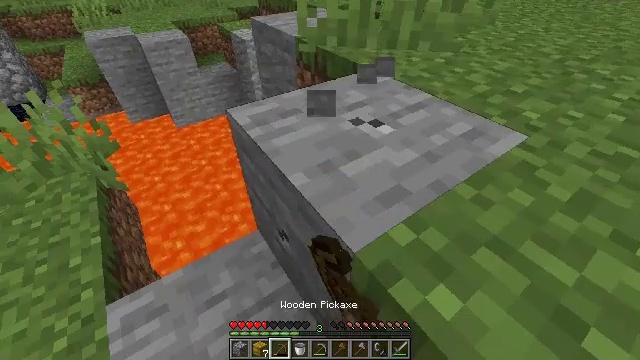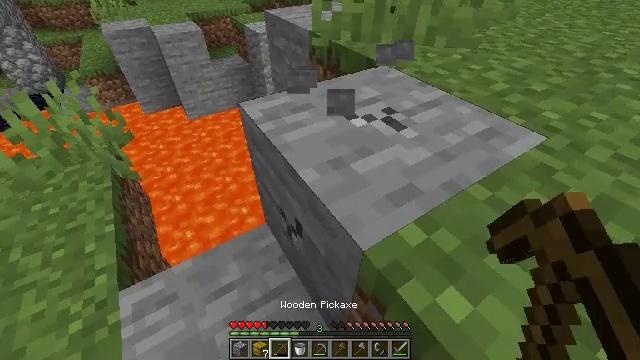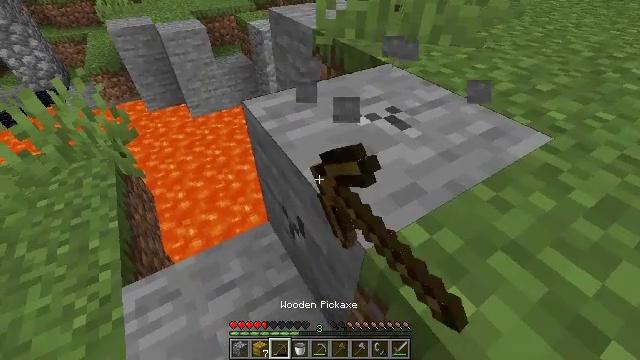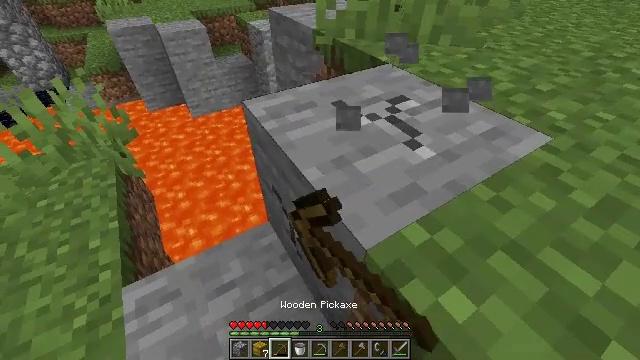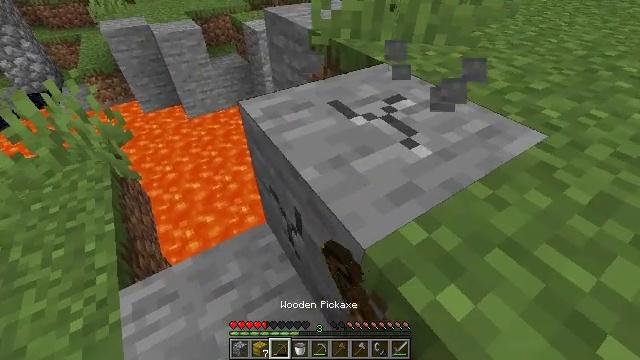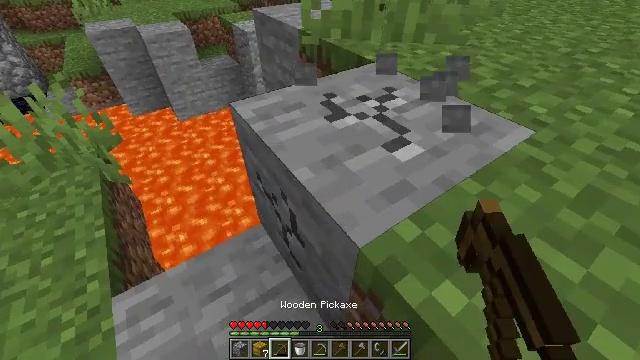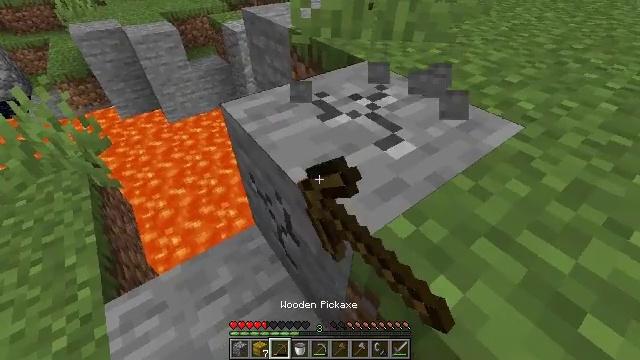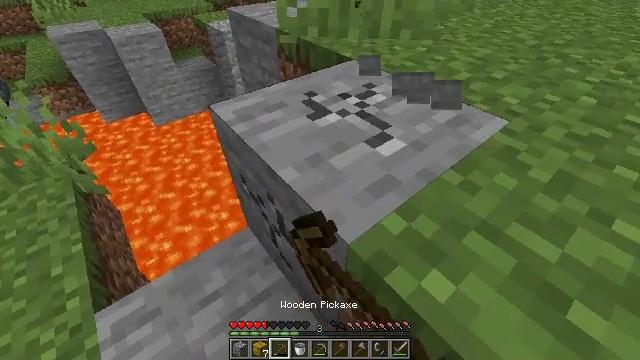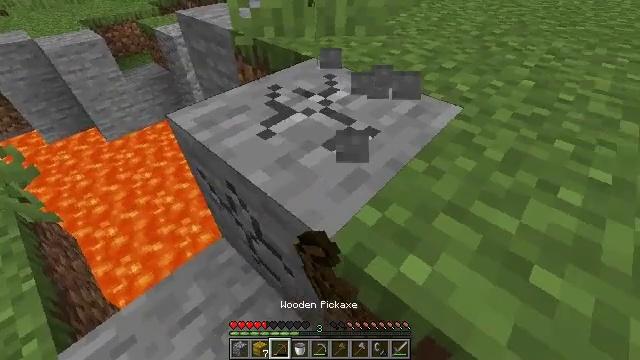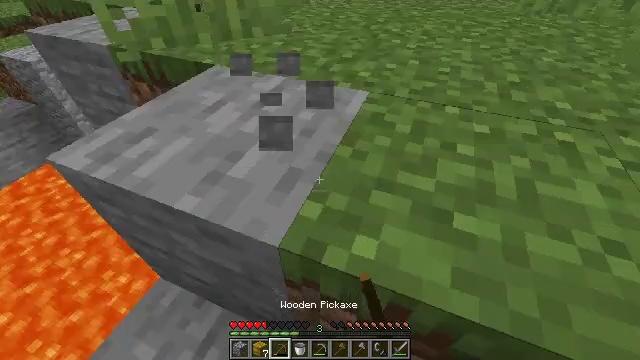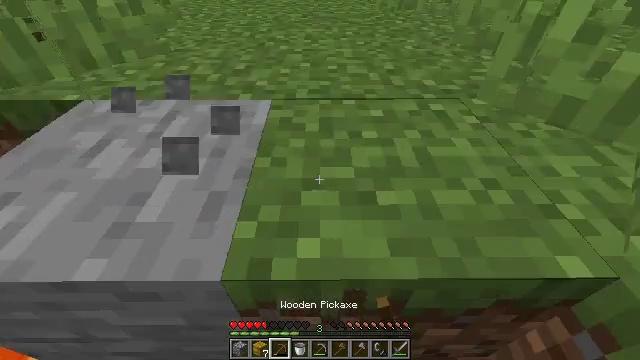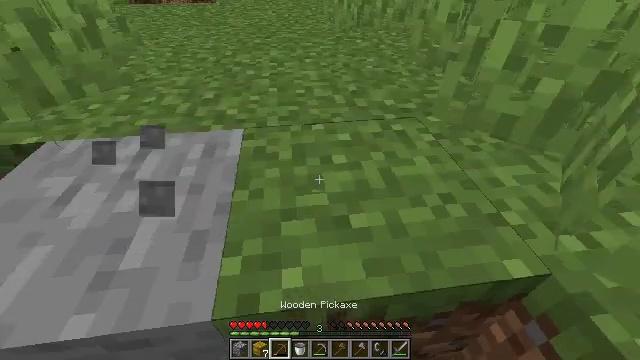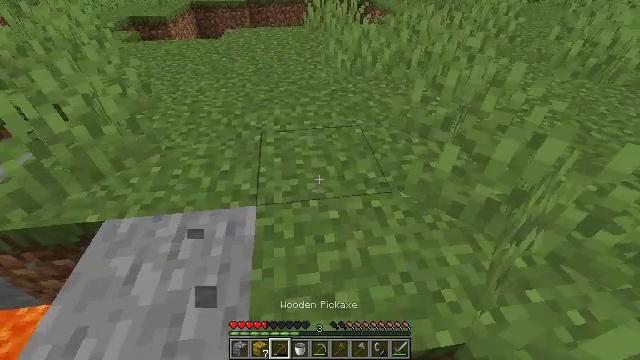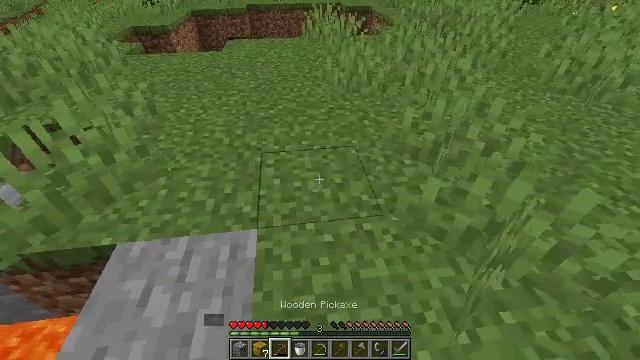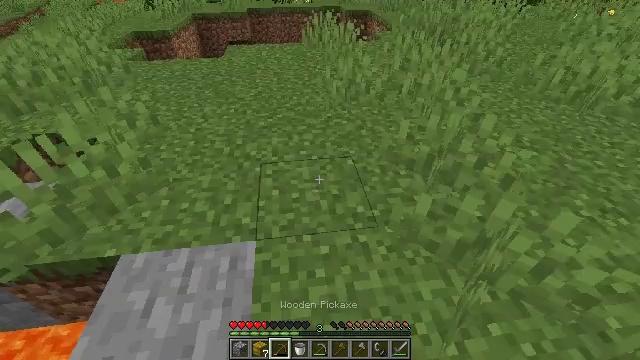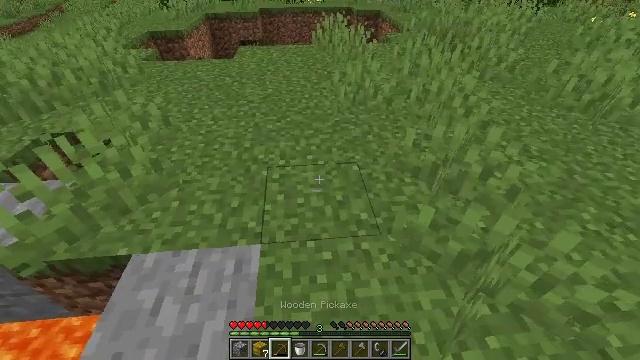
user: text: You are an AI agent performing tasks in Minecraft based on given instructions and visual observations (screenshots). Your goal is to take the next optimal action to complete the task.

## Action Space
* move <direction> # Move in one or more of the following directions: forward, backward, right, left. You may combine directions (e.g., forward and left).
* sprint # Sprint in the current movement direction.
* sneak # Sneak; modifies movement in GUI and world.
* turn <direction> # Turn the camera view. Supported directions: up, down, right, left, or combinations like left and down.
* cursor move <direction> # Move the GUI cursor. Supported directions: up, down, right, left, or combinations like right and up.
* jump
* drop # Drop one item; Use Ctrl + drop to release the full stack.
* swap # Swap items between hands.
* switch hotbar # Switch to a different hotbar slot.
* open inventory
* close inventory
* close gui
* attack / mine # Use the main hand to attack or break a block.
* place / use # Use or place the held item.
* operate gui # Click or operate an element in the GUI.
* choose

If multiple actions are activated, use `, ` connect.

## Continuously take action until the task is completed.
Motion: motion action
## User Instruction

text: Mine cobblestone to craft tools and furnaces.
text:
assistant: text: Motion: turn left and down, attack / mine
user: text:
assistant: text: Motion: attack / mine
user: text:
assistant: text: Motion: attack / mine
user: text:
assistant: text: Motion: attack / mine
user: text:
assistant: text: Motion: turn right, attack / mine
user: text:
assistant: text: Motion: turn right, attack / mine
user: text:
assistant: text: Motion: turn right, attack / mine
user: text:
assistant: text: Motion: turn right, attack / mine
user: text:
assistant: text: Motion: turn right
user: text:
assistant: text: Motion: move forward, turn right and up
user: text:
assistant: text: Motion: move forward, turn right and up, jump
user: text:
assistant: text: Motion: move forward and move right, jump
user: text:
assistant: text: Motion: move forward and move right, jump
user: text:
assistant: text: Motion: move forward and move right, jump
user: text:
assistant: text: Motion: move forward and move right, turn left, jump
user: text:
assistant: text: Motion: move forward and move right, turn left, jump
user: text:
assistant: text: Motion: move forward and move right, turn left, jump
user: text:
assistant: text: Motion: move forward and move right, turn left, jump
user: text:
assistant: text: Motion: move forward and move right, turn left
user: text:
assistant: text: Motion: move forward and move right, turn left
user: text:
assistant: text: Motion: move forward and move right, turn left
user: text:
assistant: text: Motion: move forward and move right, turn left
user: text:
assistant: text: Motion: move forward and move right, turn left and up
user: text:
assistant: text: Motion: move forward and move right, turn left and up
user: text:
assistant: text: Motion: move forward and move right, turn left
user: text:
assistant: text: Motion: move forward and move right, turn left
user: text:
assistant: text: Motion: move forward and move right, turn left
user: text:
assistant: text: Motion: move forward and move right, turn left
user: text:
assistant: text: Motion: move forward and move right, turn left
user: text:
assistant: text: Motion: move forward and move right, turn left